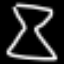
Label: hourglass